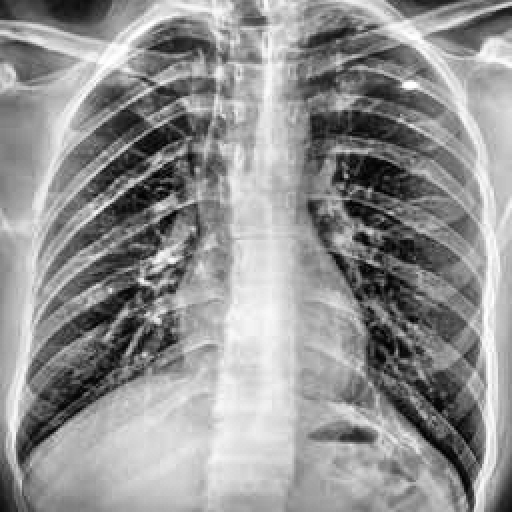
Finding: TUBERCULOSIS